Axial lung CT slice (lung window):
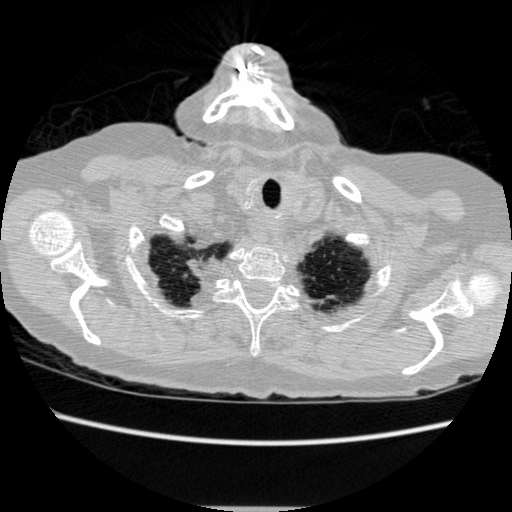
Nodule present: no